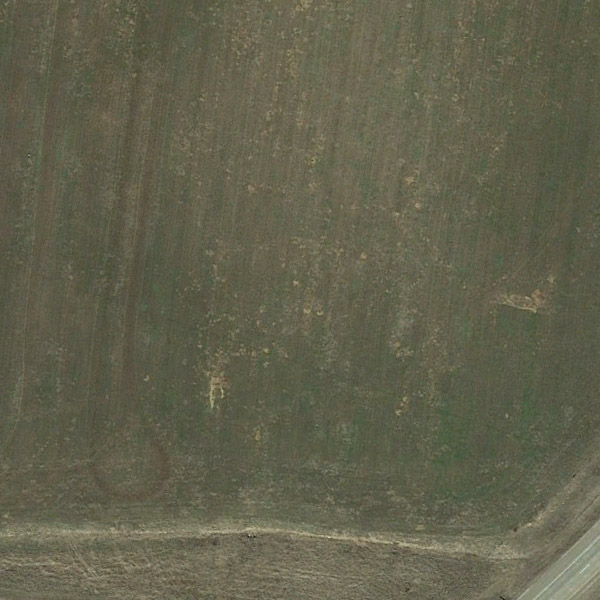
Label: Meadow